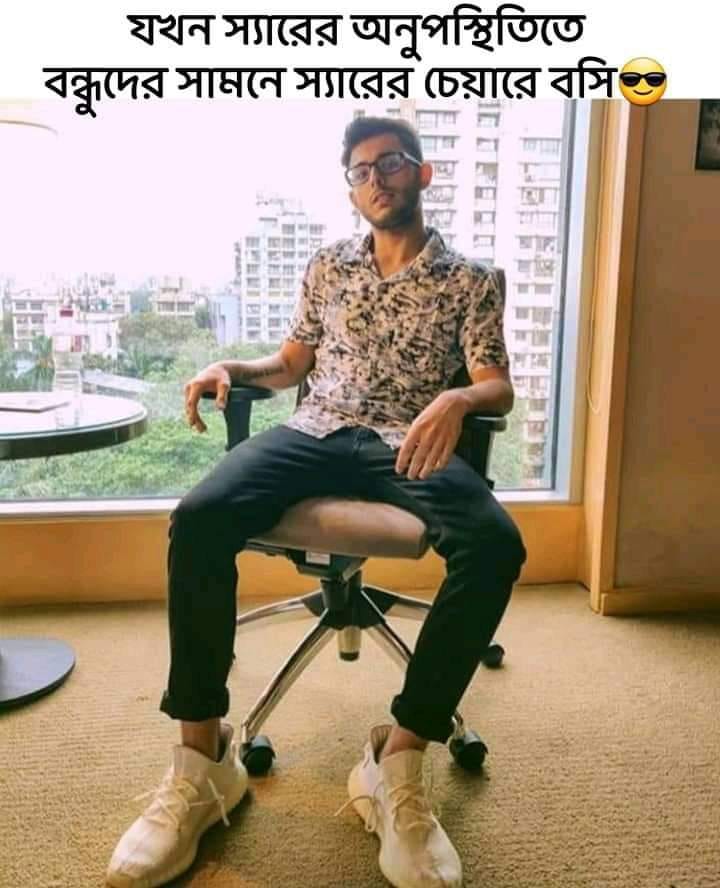
Text: যখন স্যারের অনুপস্থিতিতে বন্ধুদের সামনে স্যারের চেয়ারে বসি
Label: Non Hate